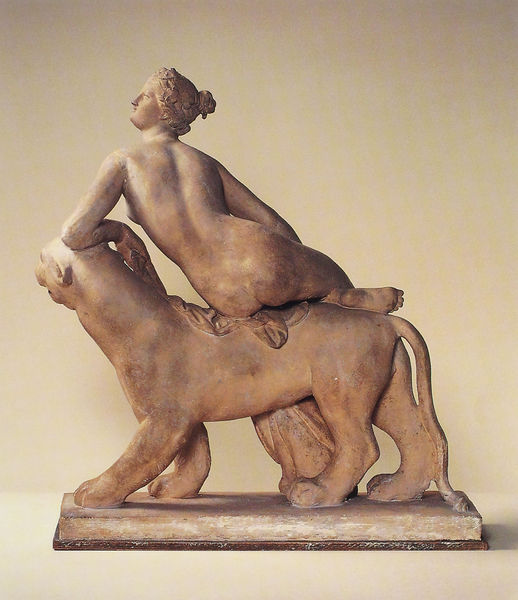
Titel: Ariadne auf Panther
Künstler: Johann Heinrich Dannecker
Institution: Stuttgart, Staatsgalerie
Schlagwörter: akt, fuß, nackt, brust, frau, marmor, rücken, weiss, blick, tier, tuch, knoten, sockel, stein, figur, haare, sitzend, skulptur, statue, ton, reiten, schwanz, hintern, rückenansicht, büste, glatt, plastik, antike, links, rückseite, göttin, rom, von hinten, antik, griechisch, griechenland, löwe, artemis, diana, anmut, tiger, panther, po, fo, löwr, löwenrücken